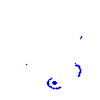
Particle: electron